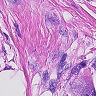
Metastatic tissue present: yes